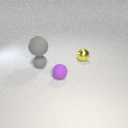
small gray rubber sphere to the left of small yellow metal sphere